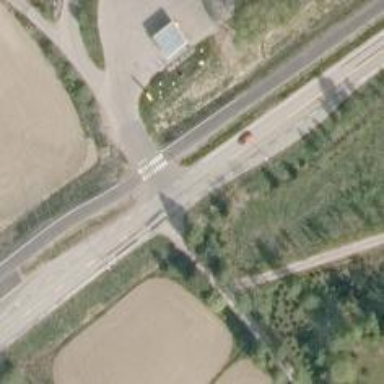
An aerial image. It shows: Marked asphalt cycleway crossing.